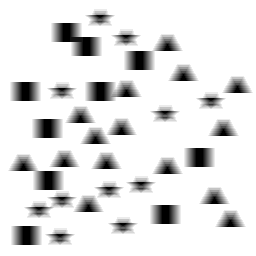
Squares: 10
Triangles: 15
Stars: 11
Total shapes: 36